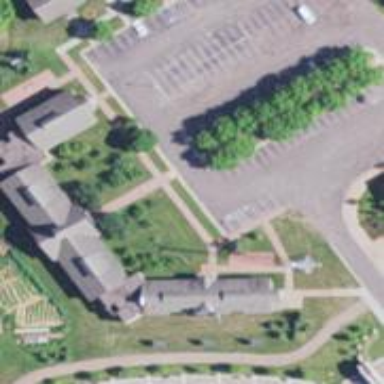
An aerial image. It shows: Dormitory building.